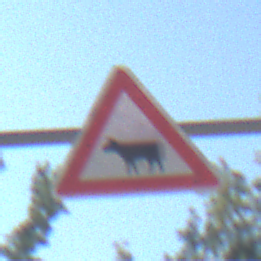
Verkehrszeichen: ViehtriebRechts
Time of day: MorningAfternoon
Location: Outdoor (Urban)
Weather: Clear
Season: NotSpecified
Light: Natural